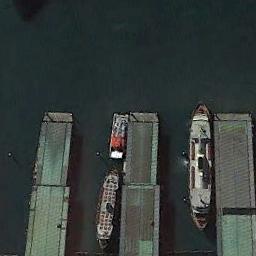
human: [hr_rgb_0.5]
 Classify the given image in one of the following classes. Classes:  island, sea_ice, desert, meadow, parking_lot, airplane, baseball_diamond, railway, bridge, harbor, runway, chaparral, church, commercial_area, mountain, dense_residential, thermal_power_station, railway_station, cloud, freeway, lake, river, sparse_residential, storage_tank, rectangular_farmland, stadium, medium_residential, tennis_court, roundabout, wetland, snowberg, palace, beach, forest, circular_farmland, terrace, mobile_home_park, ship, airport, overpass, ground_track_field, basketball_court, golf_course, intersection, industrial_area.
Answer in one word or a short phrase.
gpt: ship